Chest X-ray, AP view. Patient: 66 years old, sex F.
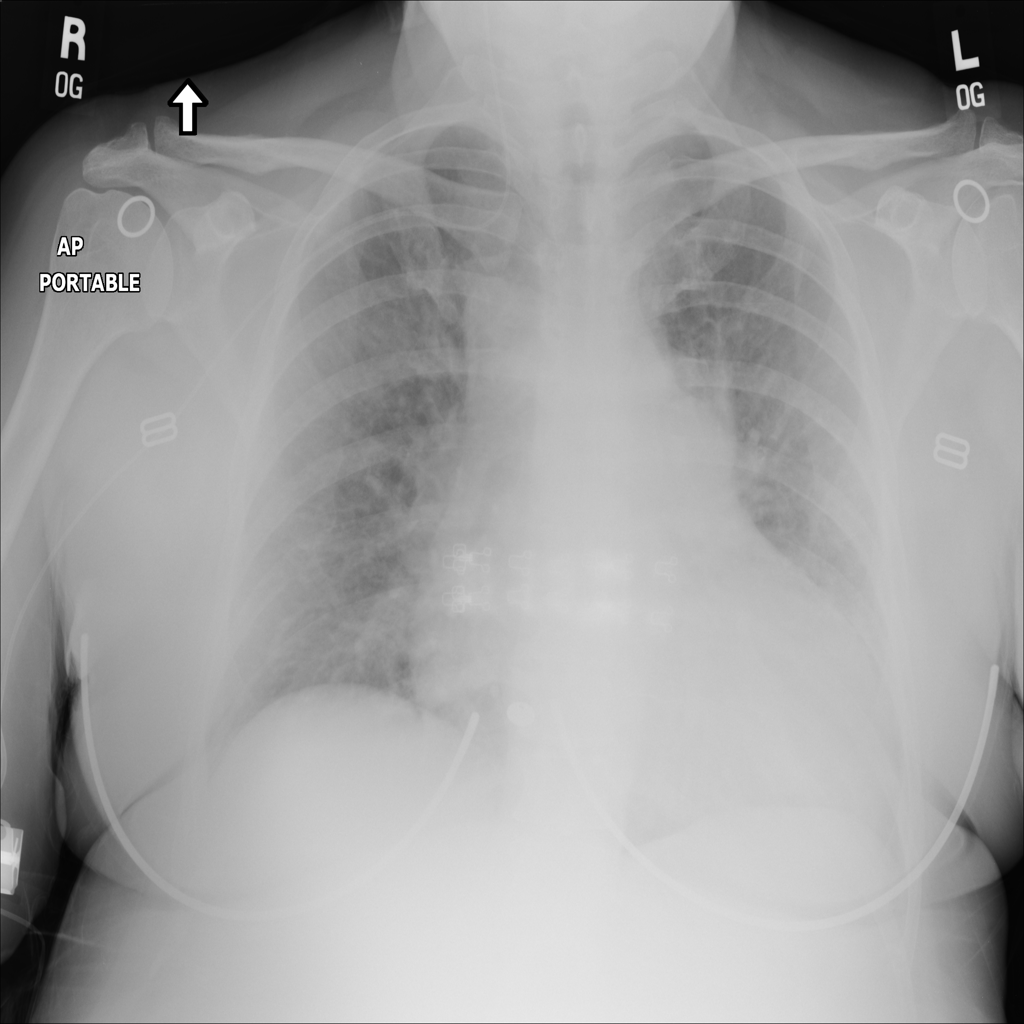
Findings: No Finding